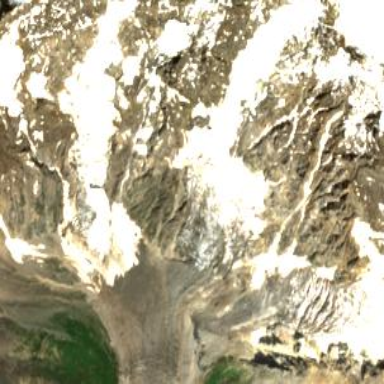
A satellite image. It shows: Stunning view of glacier.